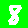
Digit: 8